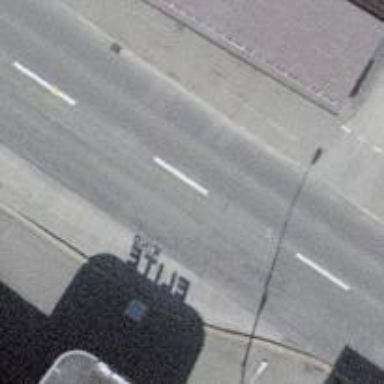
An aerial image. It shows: Bus stop with designated stop position for public transport.